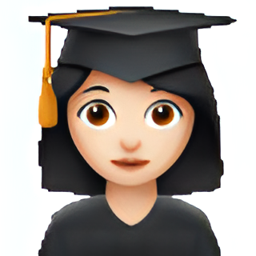
Name: female student type 1 2
Emoji: 👩🏻‍🎓
Group: People & Body
Sub-group: person-role